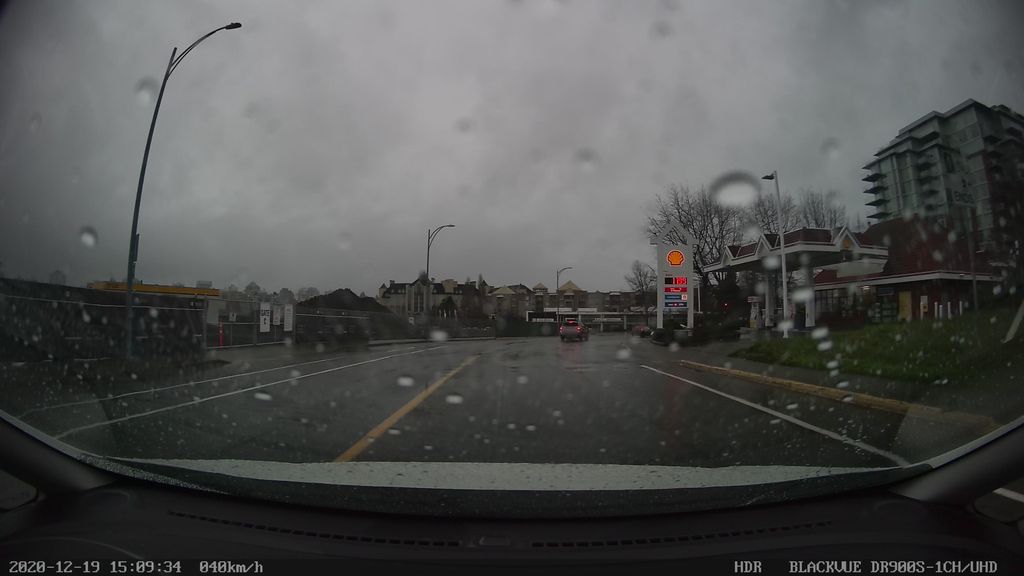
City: victoria